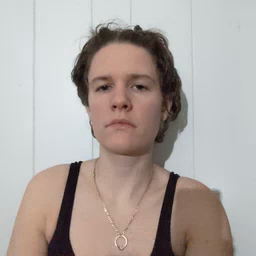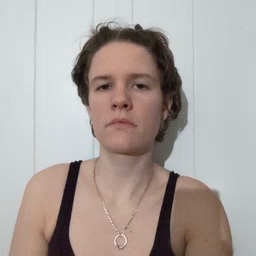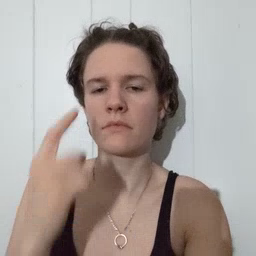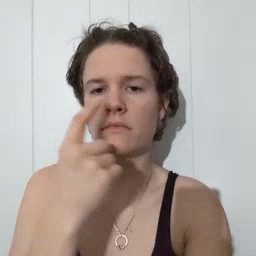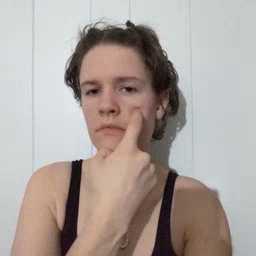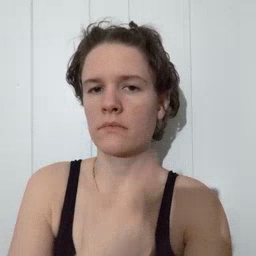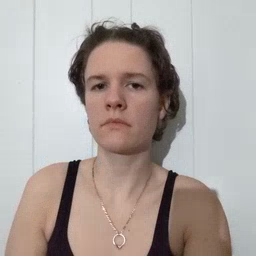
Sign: eye